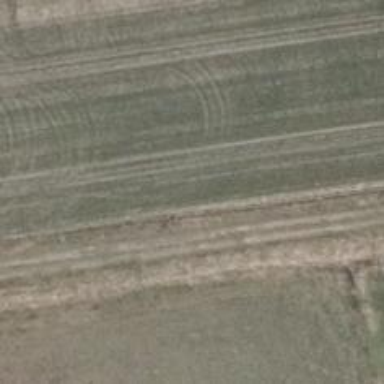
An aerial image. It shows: Track with ground surface of grade3.